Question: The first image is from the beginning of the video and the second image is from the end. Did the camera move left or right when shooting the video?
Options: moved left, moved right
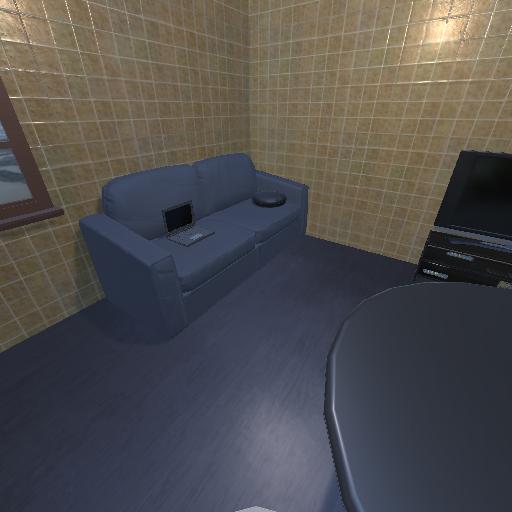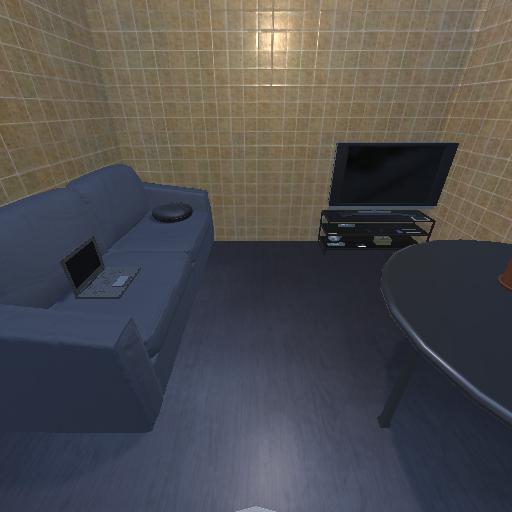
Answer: moved left